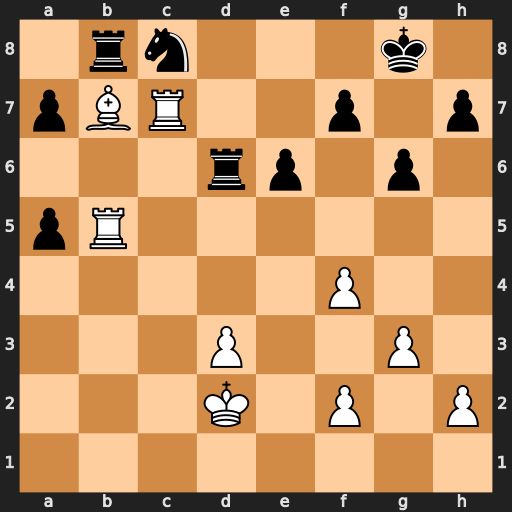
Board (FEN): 1rn3k1/pBR2p1p/3rp1p1/pR6/5P2/3P2P1/3K1P1P/8
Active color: w
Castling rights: -
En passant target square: -
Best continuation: Rxc8+ Rxc8 Bxc8